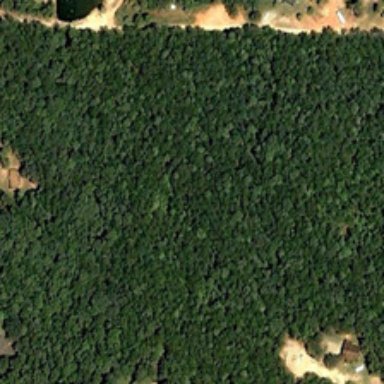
Many green trees form a piece of forest .